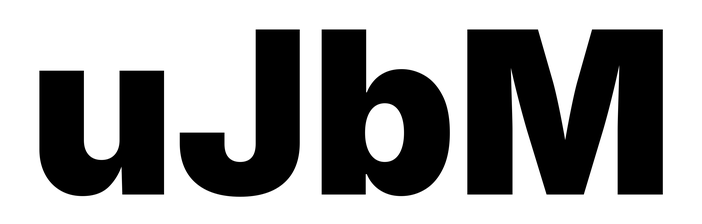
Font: Inter_Black